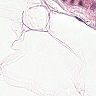
Metastatic tissue present: no